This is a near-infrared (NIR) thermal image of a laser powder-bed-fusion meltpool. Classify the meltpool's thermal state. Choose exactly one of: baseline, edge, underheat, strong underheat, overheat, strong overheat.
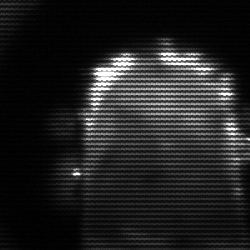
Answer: baseline